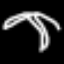
Label: palm tree